Question: Recently, I have been working in a generic inscription system to help students to register in a class or a lab. But I have problems with the logic of ManyToManyField in the Lab class.
'''
from django.db import models
from django.contrib.auth.models import User
class Day(models.Model):
name = models.CharField(max_length=20, primary_key=True)
def __unicode__(self):
return u"%s" % self.name
class LabName(models.Model):
lab_name = models.CharField(max_length=50, primary_key=True)
class Meta:
verbose_name_plural = 'LabNames'
def __unicode__(self):
return u'%s' % self.lab_name
class Lab(models.Model):
name = models.ForeignKey(LabName)
start_hour = models.TimeField()
length = models.IntegerField(help_text="Given in minutes")
classDays = models.ManyToManyField(Day)
start_date = models.DateField()
finish_date = models.DateField()
max_cap = models.SmallIntegerField(help_text="Maximun number of students")
teacher = models.ForeignKey(User, related_name="Teachers")
students = models.ManyToManyField(User)
class Meta:
verbose_name_plural = 'Labs'
def __unicode__(self):
return u"%s %s" % (self.id, self.name)
'''
I would prefer to associate an specific Group ('django.contrib.auth.models.Group') called 'Students' rather than all the users or at least filter and/or validate this field to just add and view students and also do the same with the teacher field.
I just noticed that maybe I could filter those users who are in a certain group using the optional parameter 'limit_choices_to'.
The question is:
How can I use the 'limit_choices_to' parameter to show only those users who are in the 'Students' group or the 'Teachers' group?

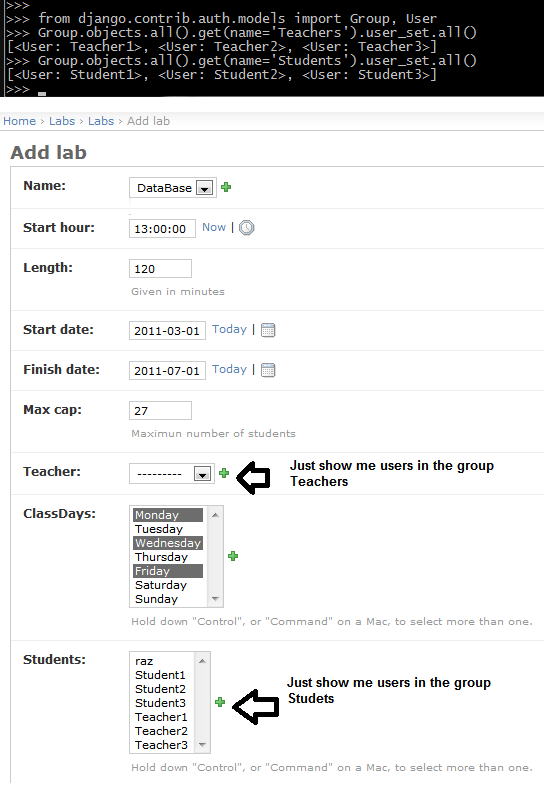
Answer: Ah, see that's MUCH clearer.
I would re-write '{'id__in' : Group.objects.all().get(name='Teachers').user_set.all()}'
to:
'{'groups__name' : 'Teachers' }'
Also, if you would like to keep your admin functionality separated from your models more (did you know Admin was originally completely in the models?), you can use <URL> which is certainly a nice way to keep your models separated from admin junk.
'''
class MyModelAdmin(admin.ModelAdmin):
def formfield_for_foreignkey(self, db_field, request, **kwargs):
if db_field.name == "teacher":
kwargs["queryset"] = User.objects.filter(groups__name='Teacher')
if db_field.name == "students":
kwargs["queryset"] = User.objects.filter(groups__name='Student')
return super(MyModelAdmin, self).formfield_for_foreignkey(db_field, request, **kwargs)
'''